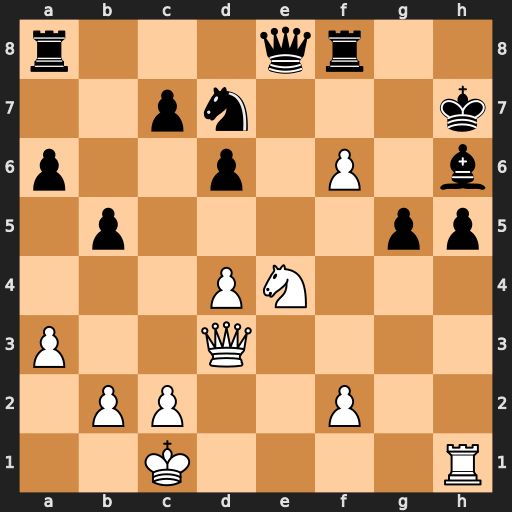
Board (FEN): r3qr2/2pn3k/p2p1P1b/1p4pp/3PN3/P2Q4/1PP2P2/2K4R
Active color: w
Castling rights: -
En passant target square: -
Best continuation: Nxg5+ Kh8 Qh7#